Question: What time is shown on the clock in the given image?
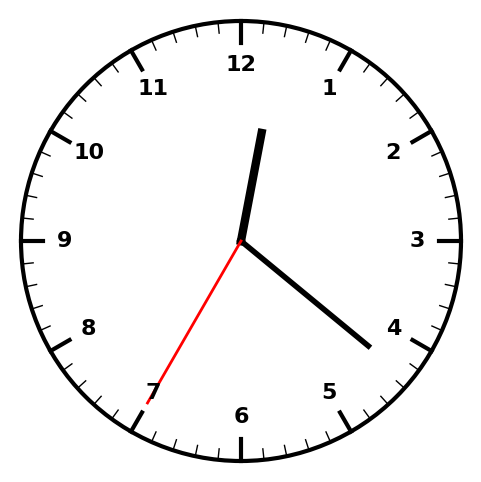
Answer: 12:21:35